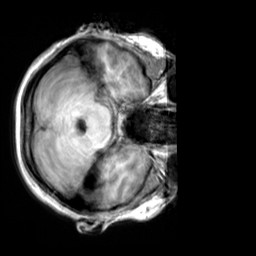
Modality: T1w
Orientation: axial
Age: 26
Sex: female
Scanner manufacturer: siemens
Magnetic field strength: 3 T
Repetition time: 2.3 s
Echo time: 0.00303 s